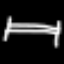
Label: bed